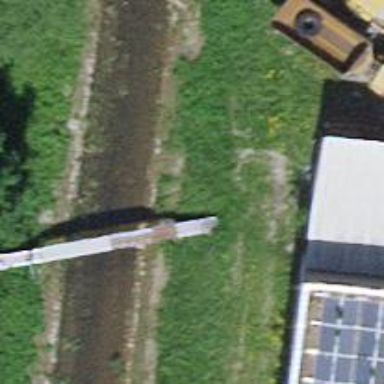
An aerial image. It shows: Path on bridge.